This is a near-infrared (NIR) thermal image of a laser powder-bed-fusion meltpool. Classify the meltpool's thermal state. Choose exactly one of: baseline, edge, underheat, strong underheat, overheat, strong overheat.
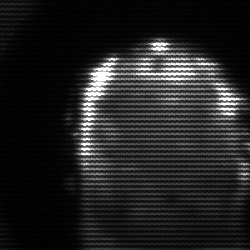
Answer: baseline